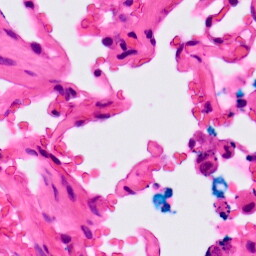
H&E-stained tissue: Lung